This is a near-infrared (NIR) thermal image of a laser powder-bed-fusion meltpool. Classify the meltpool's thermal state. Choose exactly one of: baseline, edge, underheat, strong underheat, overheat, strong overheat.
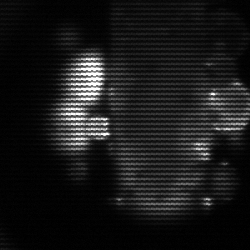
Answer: strong underheat